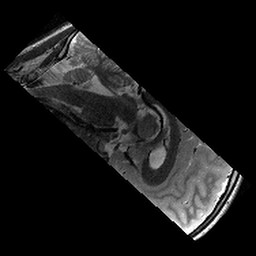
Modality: T2w
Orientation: sagittal
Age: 11
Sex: male
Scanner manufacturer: siemens
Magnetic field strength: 3 T
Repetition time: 9.23 s
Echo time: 0.067 s